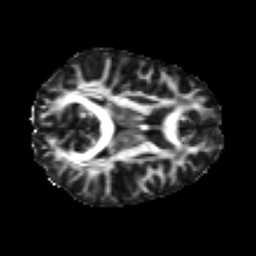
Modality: FA
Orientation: axial
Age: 26
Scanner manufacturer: siemens
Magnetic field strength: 3 T
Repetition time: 4.52 s
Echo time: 0.084 s